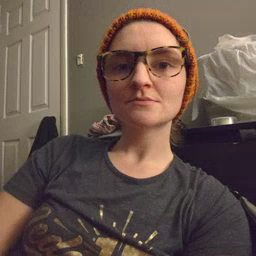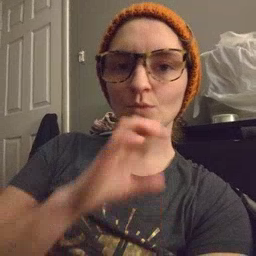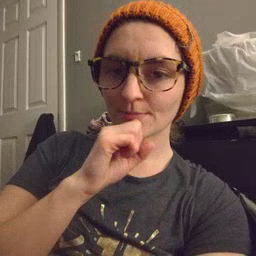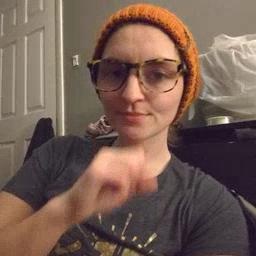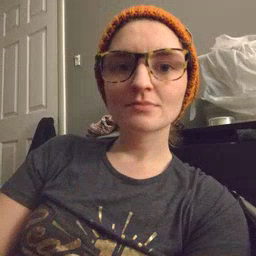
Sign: orange